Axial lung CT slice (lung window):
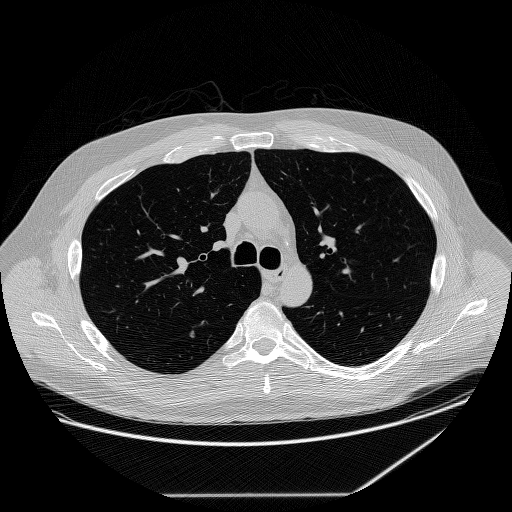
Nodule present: yes
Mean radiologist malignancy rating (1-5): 2